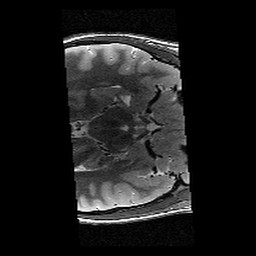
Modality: T2w
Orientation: axial
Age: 13
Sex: male
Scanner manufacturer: siemens
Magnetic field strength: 3 T
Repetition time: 9.23 s
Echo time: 0.067 s